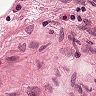
Metastatic tissue present: no